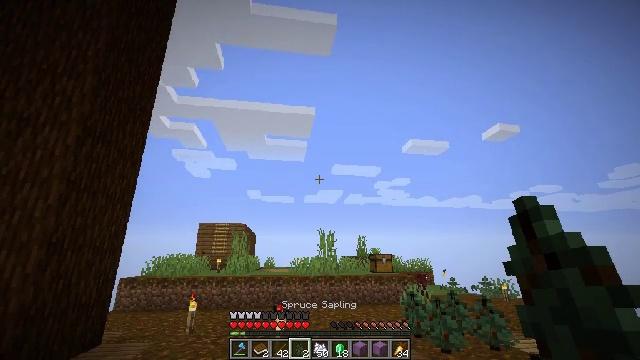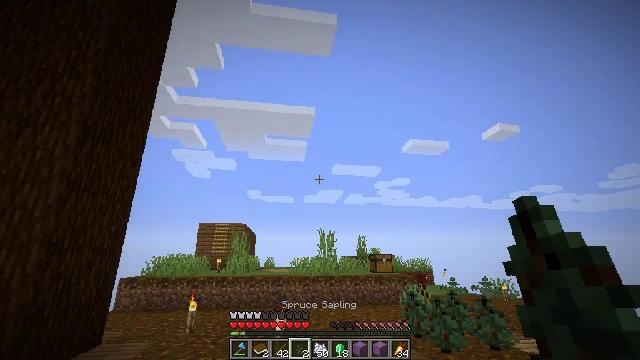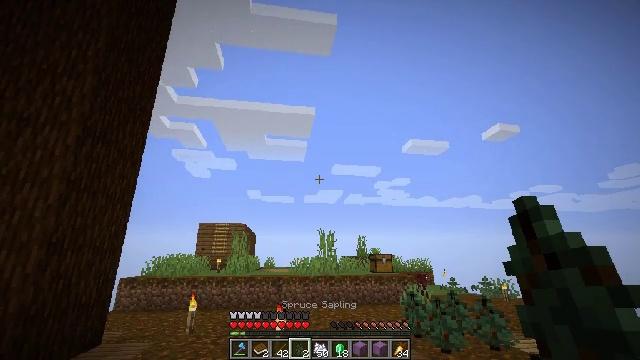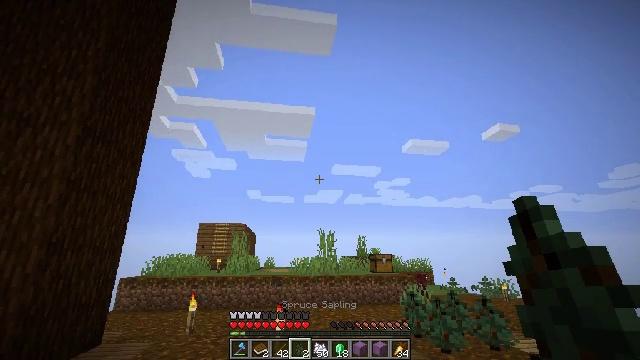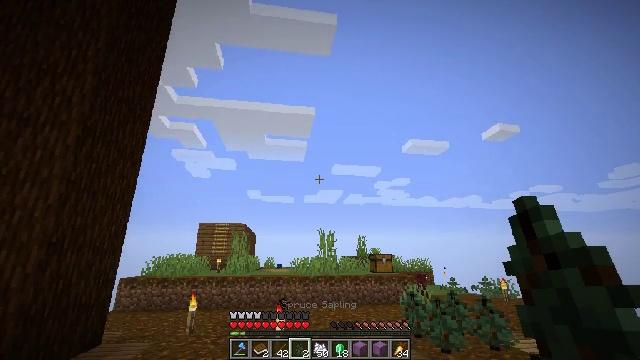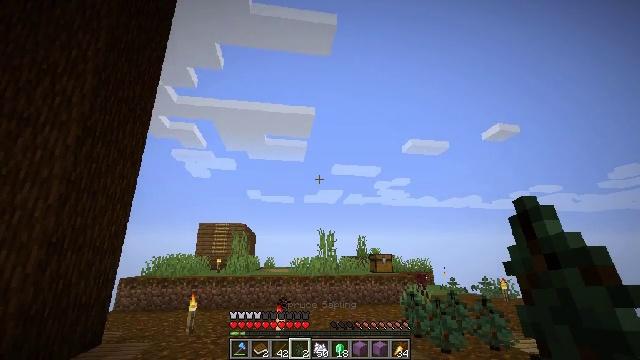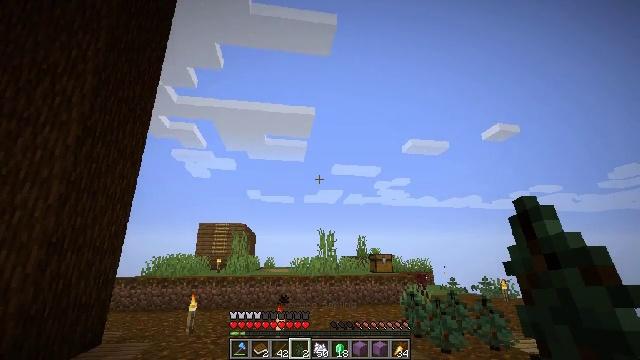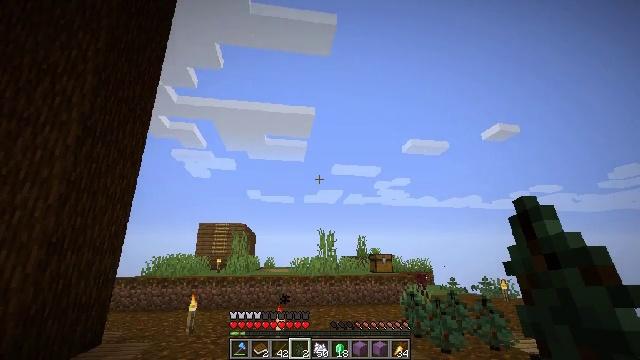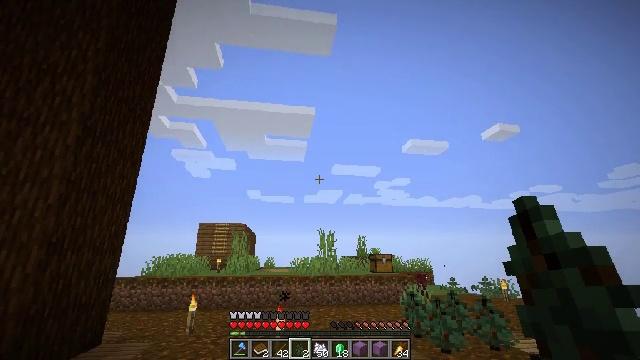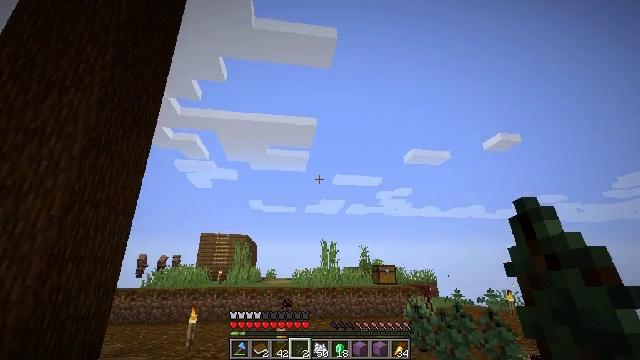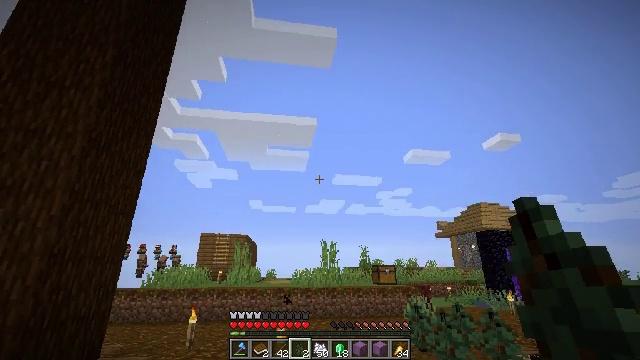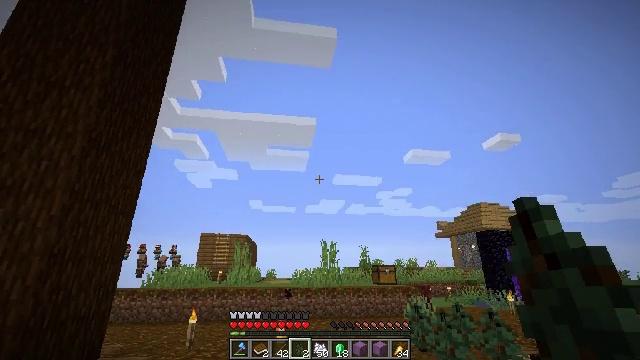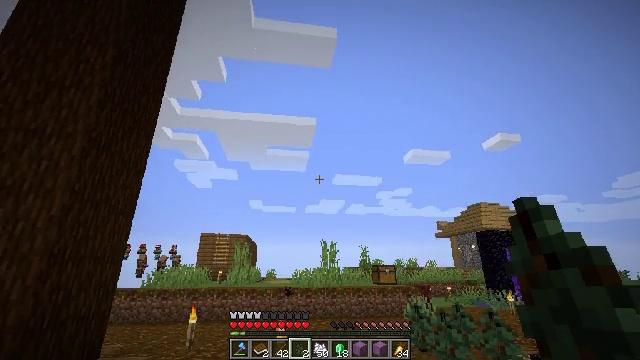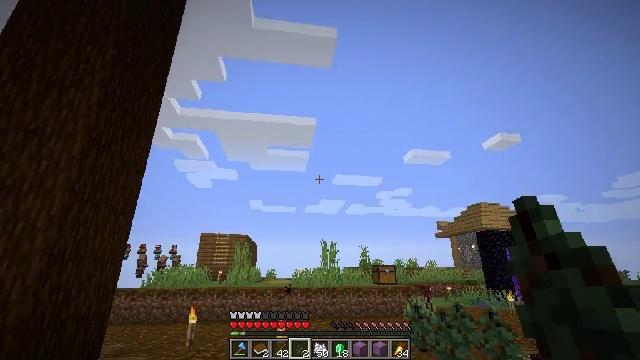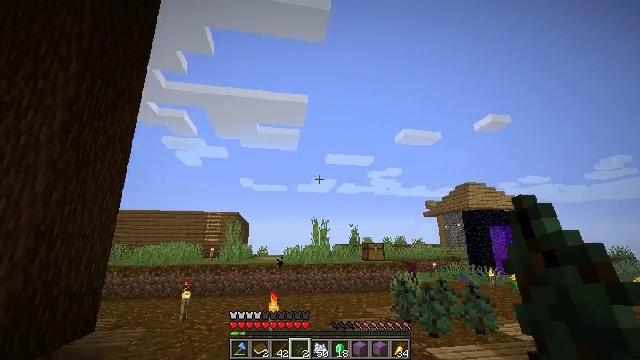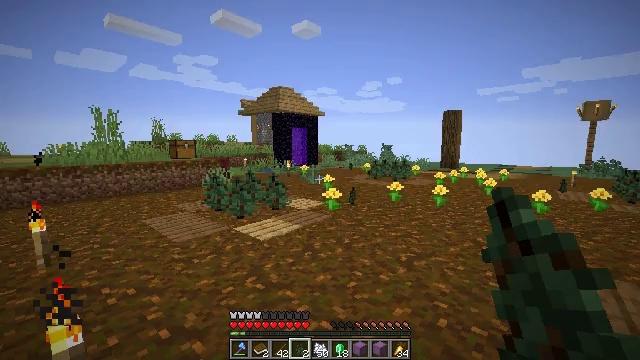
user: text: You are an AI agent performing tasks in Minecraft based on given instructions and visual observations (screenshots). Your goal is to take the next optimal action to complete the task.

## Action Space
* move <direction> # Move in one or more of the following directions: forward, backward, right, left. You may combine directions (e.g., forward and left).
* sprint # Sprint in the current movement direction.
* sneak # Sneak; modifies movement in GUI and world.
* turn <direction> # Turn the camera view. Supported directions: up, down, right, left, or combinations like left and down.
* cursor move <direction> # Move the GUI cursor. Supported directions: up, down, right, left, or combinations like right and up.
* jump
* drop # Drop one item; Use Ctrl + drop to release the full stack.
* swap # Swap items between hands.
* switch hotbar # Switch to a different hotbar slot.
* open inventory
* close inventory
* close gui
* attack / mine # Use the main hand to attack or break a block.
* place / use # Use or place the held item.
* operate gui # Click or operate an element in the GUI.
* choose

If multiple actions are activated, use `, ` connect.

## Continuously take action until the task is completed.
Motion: motion action
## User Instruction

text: Get spruce planks by crafting them from logs.
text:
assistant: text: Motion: attack / mine
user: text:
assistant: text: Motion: turn right and up
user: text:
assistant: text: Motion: turn right and up
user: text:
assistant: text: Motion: turn right and up
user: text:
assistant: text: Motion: turn right and down
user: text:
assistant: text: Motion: turn left and down, attack / mine
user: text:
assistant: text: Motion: no_op
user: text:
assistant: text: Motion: no_op
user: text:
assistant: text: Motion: turn up
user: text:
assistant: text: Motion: turn up
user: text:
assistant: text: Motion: no_op
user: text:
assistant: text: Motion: no_op
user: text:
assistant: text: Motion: no_op
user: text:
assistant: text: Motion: turn right and down
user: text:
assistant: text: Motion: turn right and down
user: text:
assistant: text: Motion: turn right and down
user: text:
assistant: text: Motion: turn left and down
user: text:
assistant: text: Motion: turn left and down
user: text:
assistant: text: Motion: turn left and up
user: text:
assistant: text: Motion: turn left and up
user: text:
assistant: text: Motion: move forward
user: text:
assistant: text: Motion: move forward
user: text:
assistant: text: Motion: move forward
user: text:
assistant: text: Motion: move forward, turn right and up
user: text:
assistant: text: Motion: move forward, sprint, turn up
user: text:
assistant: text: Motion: move forward, sprint, turn up
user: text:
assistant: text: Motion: move forward, sprint, turn left and up
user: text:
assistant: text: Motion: move forward, sprint, turn left and up
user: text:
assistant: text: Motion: move forward, sprint, turn left
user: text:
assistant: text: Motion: move forward, sprint, turn left